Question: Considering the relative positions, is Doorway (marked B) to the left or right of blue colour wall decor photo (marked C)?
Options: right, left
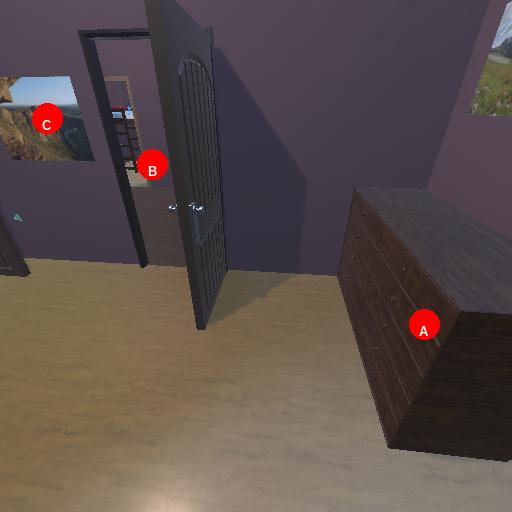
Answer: right